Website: home-depot
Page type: added-to-cart
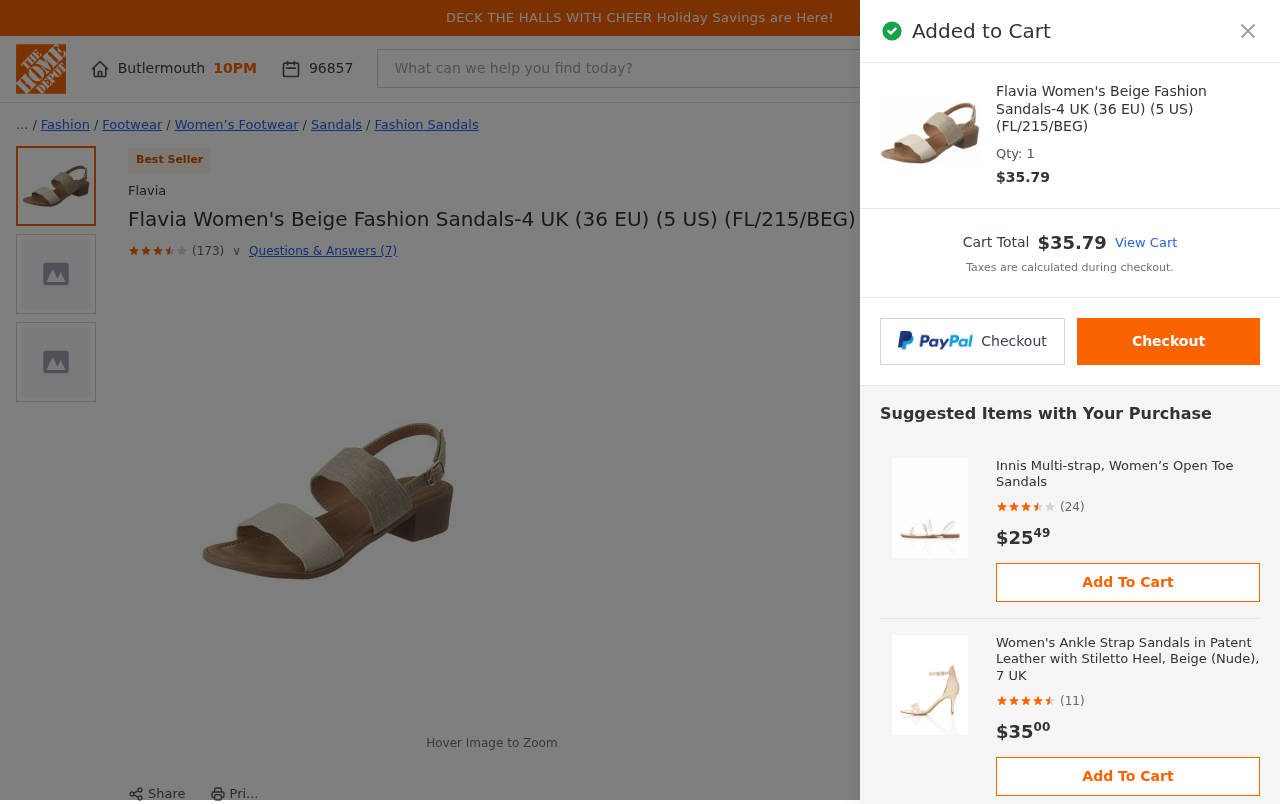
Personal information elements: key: PII_CITY
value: Butlermouth
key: PII_POSTCODE
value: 96857
Product elements: key: PRODUCT1_BRAND
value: Flavia
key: PRODUCT1_BREADCRUMB
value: Fashion
Footwear
Women’s Footwear
Sandals
Fashion Sandals
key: PRODUCT1_NAME
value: Flavia Women's Beige Fashion Sandals-4 UK (36 EU) (5 US) (FL/215/BEG)
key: PRODUCT1_NUM_RATINGS
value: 173
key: PRODUCT1_PRICE
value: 35.79
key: PRODUCT1_QUANTITY
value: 1
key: PRODUCT1_RATING
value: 3.7
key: PRODUCT2_NAME
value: Innis Multi-strap, Women’s Open Toe Sandals
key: PRODUCT2_NUM_RATINGS
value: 24
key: PRODUCT2_PRICE
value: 25.49
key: PRODUCT2_RATING
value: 3.6
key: PRODUCT3_NAME
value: Women's Ankle Strap Sandals in Patent Leather with Stiletto Heel, Beige (Nude), 7 UK
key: PRODUCT3_NUM_RATINGS
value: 11
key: PRODUCT3_PRICE
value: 35
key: PRODUCT3_RATING
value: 4.5
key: PRODUCT4_NAME
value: Jeff & Aimy Women Wool Knitted Beanie Skull Winter Cold Weather Warm Nylon Ski Fashion Hunting Fishi
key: PRODUCT4_PRICE
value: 40.99
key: PRODUCT5_NAME
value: Flavia Women's Gun/Mtl Fashion Slippers-5 UK (37 EU) (6 US) (FL133/MTL)
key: PRODUCT5_NUM_RATINGS
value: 26
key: PRODUCT5_PRICE
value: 34.49
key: PRODUCT5_RATING
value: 4.6
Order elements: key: ORDER_TOTAL
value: $35.79
Search elements: key: HEADER_SEARCH
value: What can we help you find today?